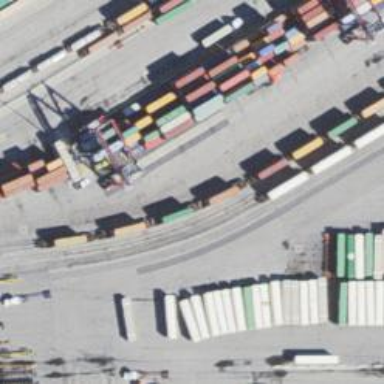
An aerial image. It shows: Railway yard used for servicing trains.